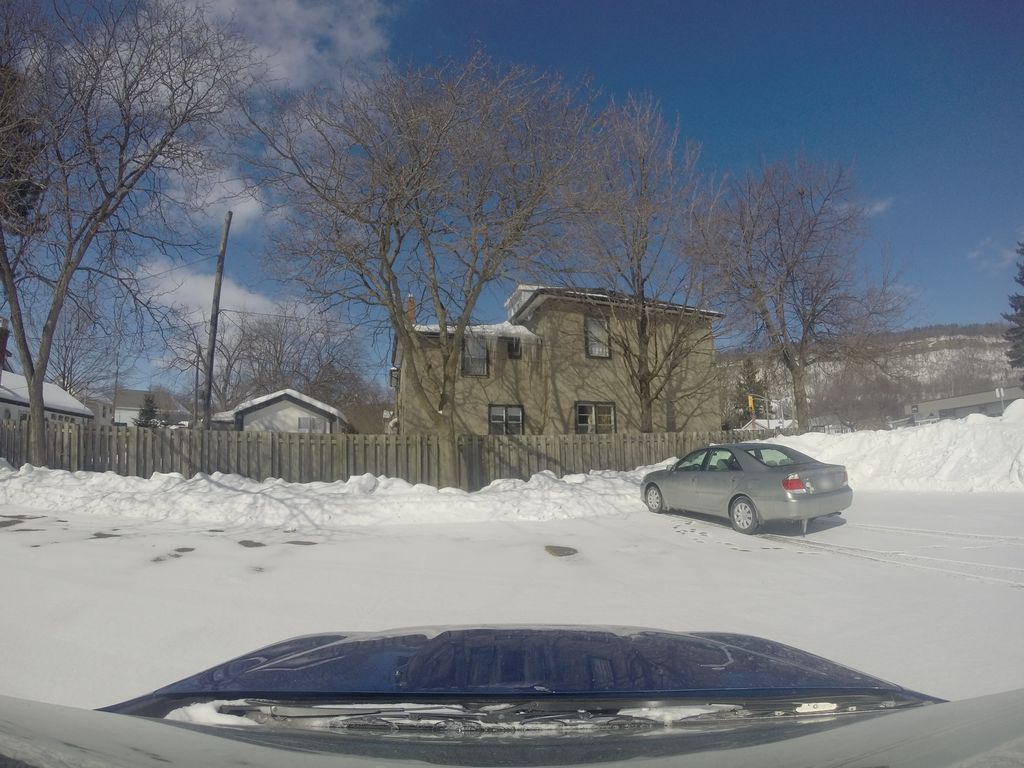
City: hamilton